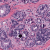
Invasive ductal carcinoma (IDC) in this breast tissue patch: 0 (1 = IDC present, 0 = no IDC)